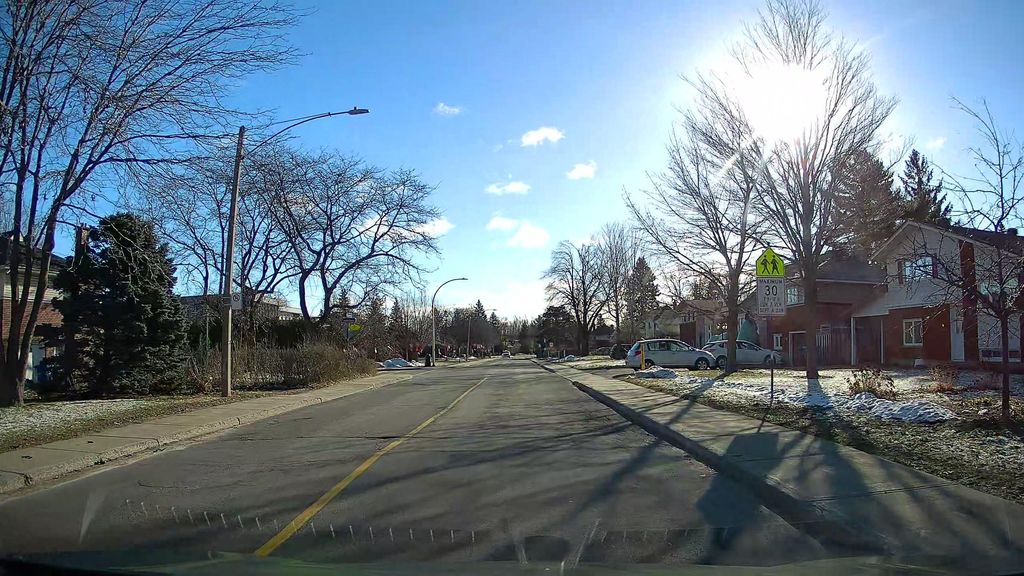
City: montreal